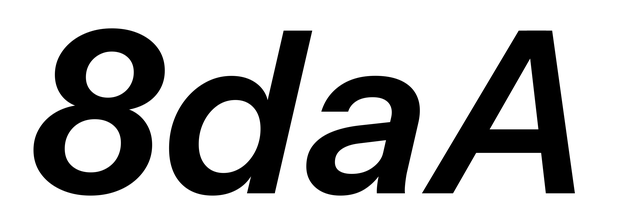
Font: InstrumentSans-Italic_SemiBold_Italic